八年级 · 解析几何
如图 1, 菱形 $A B C D$ 中, $\angle B=60^{\circ}$, 动点 $P$ 以每秒 1 个单位的速度自点 $A$ 出发沿线段 $A B$ 运动到点 $B$, 同时动点 $Q$ 以每秒 2 个单位的速度自点 $B$ 出发沿折线 $B-C-D$ 运动到点 $D$. 图 2 是点 $P 、 Q$运动时, $\triangle B P Q$ 的面积 $S$ 随时间 $t$ 变化关系图象, 则 $a$ 的值是( )

图1

图2
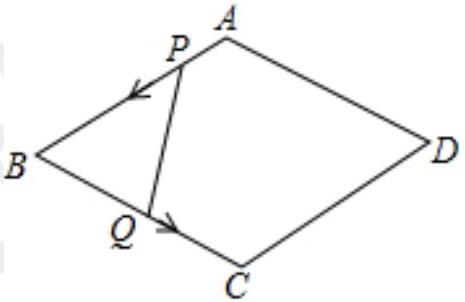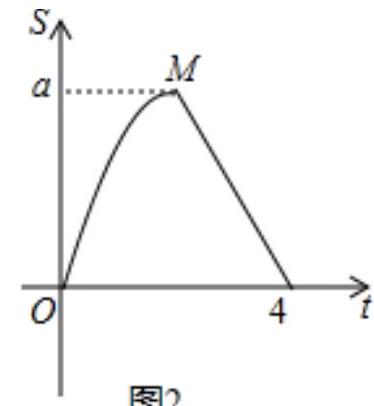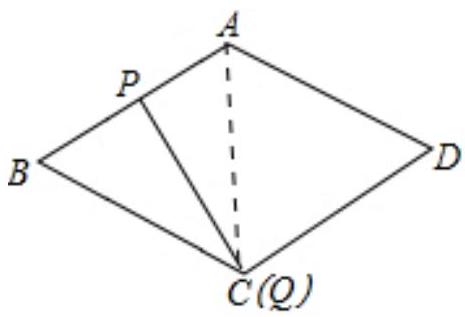
A. 2
B. 2.5
C. 3
D. $2 \sqrt{3}$
答案: D
解析: 由图 2 得, $t=4$ 时两点停止运动,

$\therefore$ 点 $P$ 以每秒 1 个单位速度从点 $A$ 运动到点 $B$ 用了 4 秒

$$
\therefore A B=4
$$

$\because$ 点 $Q$ 运动到点 $C$ 之前和之后, $\triangle B P Q$ 面积算法不同, 即 $t=2$ 时, $S$ 的解析式发生变化 $\therefore$ 图 2 中点 $M$ 对应的横坐标为 2,

此时 $P$ 为 $A B$ 中点, 点 $C$ 与点 $Q$ 重合,

如图, 连接 $A C$,

$\because$ 菱形 $A B C D$ 中, $A B=B C=4, \angle B=60^{\circ}$

$\therefore \triangle A B C$ 是等边三角形

$\therefore C P \perp A B, B P=\frac{1}{2} A B=2$

$\therefore C P=\sqrt{B C^{2}-B P^{2}}=\sqrt{4^{2}-2^{2}}=2 \sqrt{3}$,

$$
\therefore a=S=\frac{1}{2} B P \cdot C P=\frac{1}{2} \times 2 \times 2 \sqrt{3}=2 \sqrt{3}
$$

故选: $D$.